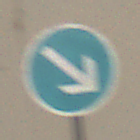
Verkehrszeichen: VorgeschriebeneVorbeifahrtRechts
Umgebung: Outdoor, Urban
Tageszeit: MorningAfternoon
Wetter: Clear
Licht: Natural
Jahreszeit: NotSpecified
Kontrast: HighContrast